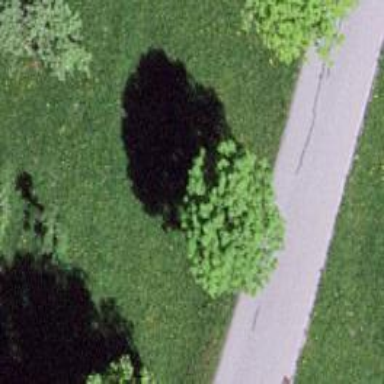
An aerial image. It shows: Urban tree adding natural touch to the cityscape.